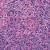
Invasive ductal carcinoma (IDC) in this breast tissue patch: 1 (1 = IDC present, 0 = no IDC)